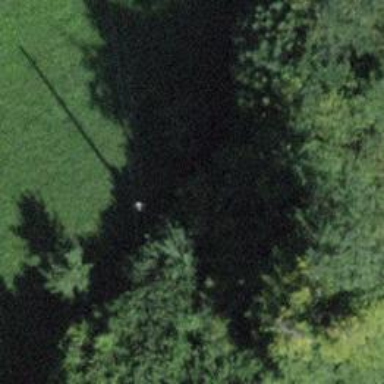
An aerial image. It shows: Minor power line.